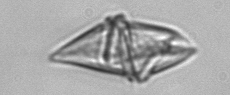
Label: Gyrodinium